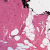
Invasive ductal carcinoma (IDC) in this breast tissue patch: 0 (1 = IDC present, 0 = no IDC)